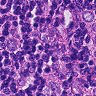
Metastatic tissue present: yes